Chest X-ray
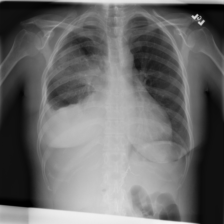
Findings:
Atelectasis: positive
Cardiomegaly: negative
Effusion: positive
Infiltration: positive
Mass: positive
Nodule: negative
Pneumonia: negative
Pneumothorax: negative
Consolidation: negative
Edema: negative
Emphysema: negative
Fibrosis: negative
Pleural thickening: negative
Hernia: negative